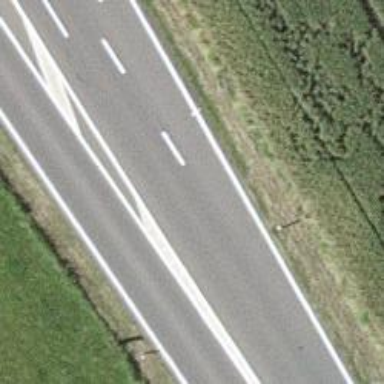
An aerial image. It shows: Primary highway.